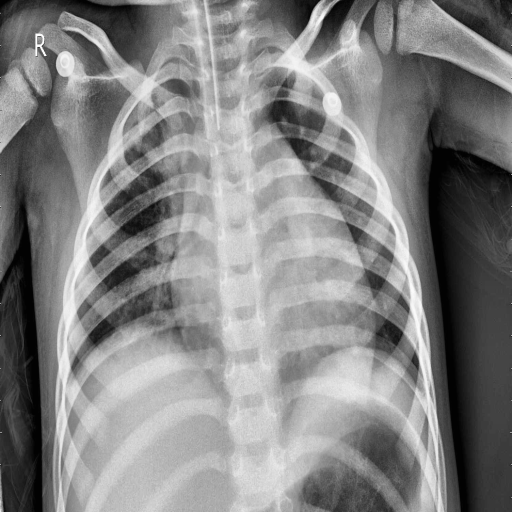
Finding: PNEUMONIA